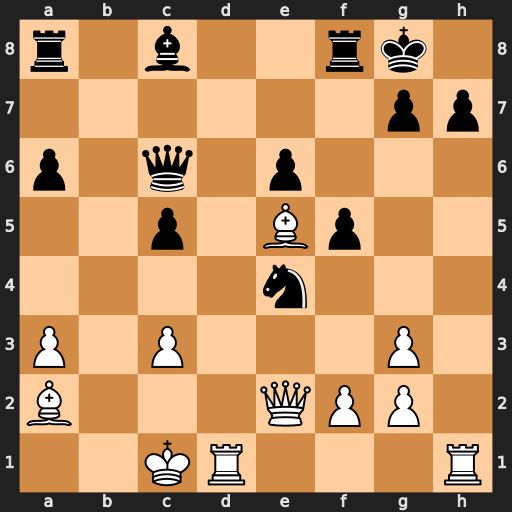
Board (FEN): r1b2rk1/6pp/p1q1p3/2p1Bp2/4n3/P1P3P1/B3QPP1/2KR3R
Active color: w
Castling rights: -
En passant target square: -
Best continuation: Qh5 h6 Qg6